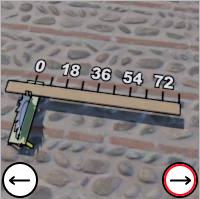
Task: length
Answer: 81
First scale value: 18.0